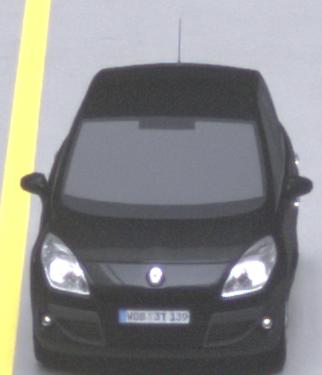
Make: Renault
Model: Scénic 1.6 16V 110
Detailed model: Scénic (III)
Model produced from: 2009/06
Model produced until: 2010/08
Doors: 5
Color: black
Road condition: wet road
Daytime: midday
Contrast: medium contrast